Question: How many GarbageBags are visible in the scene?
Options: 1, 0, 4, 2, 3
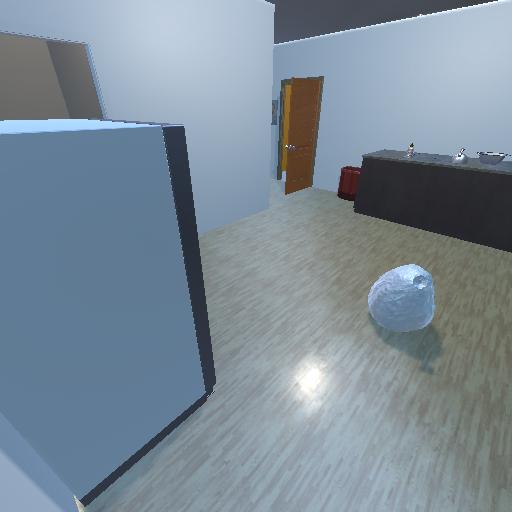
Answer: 1